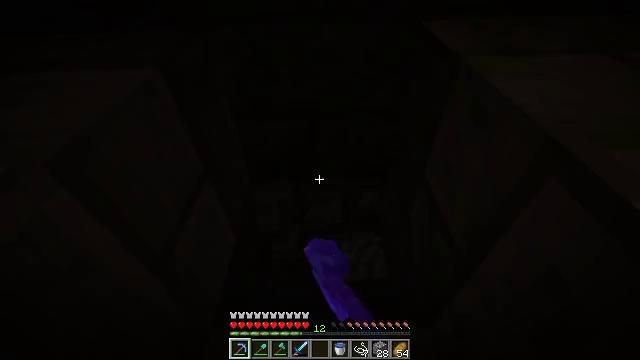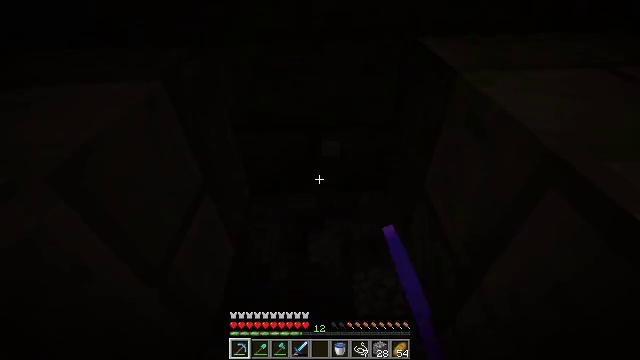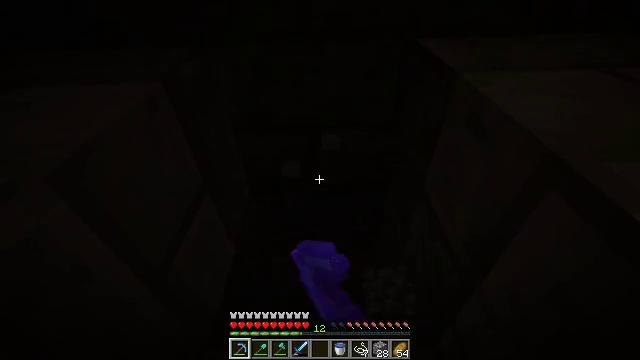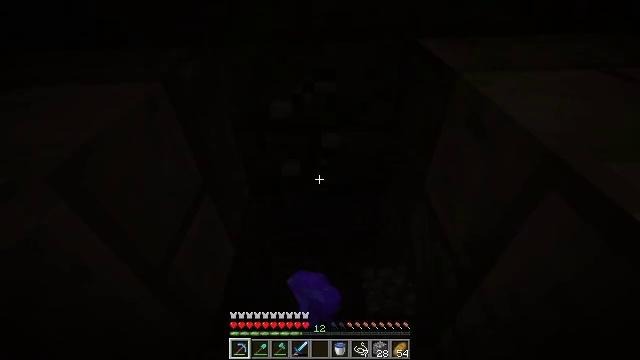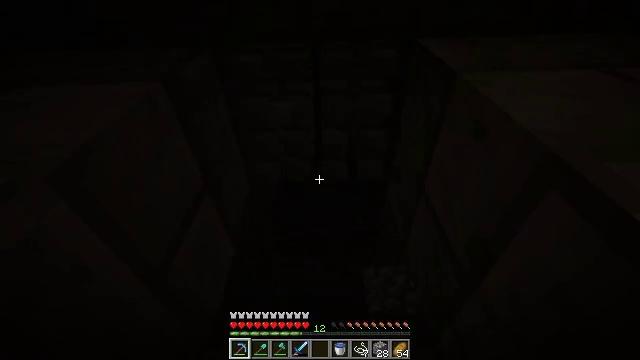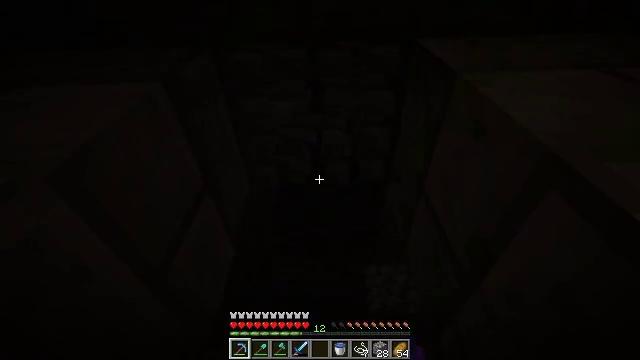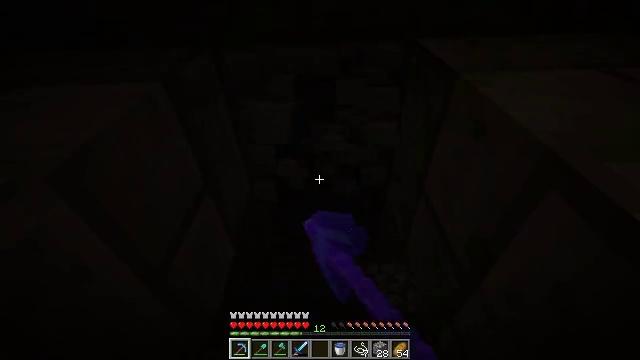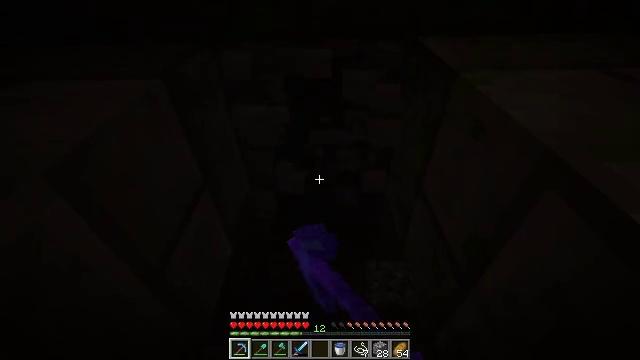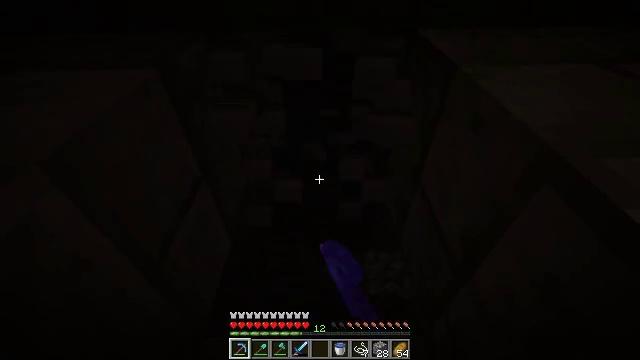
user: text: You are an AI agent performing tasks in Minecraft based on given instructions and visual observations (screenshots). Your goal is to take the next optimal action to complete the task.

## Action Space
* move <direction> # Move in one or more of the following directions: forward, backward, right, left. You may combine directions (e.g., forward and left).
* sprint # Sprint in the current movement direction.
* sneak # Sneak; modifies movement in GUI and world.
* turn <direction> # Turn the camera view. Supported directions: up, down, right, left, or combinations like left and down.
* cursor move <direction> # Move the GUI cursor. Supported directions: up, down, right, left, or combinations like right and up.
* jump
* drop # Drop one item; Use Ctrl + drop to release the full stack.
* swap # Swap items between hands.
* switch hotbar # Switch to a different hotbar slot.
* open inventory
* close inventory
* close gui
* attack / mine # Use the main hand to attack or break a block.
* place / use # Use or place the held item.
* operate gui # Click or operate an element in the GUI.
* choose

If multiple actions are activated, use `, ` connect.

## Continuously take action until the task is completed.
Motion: motion action
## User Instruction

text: Break the mossy stone bricks in a structure.
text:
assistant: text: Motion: turn up, attack / mine
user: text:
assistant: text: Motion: attack / mine
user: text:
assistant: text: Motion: attack / mine
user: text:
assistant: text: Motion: attack / mine
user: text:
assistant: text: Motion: attack / mine
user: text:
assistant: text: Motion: attack / mine
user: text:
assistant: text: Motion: attack / mine
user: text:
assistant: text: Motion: turn down, attack / mine
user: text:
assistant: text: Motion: attack / mine